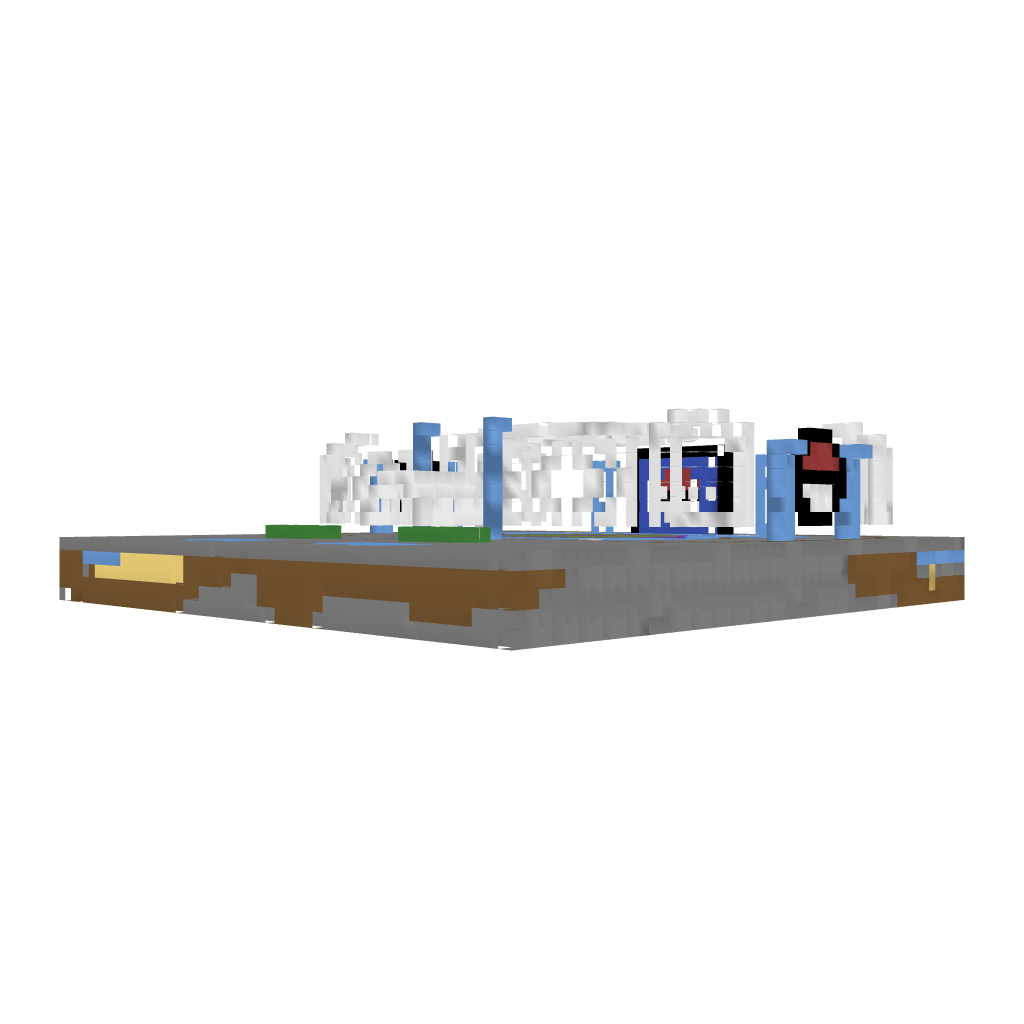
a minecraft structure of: Pixelmon Sacred Water Gym bad low quality